Field crop: maize
Growth stage: 2
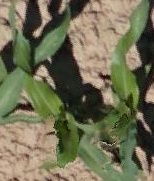
Species: maize